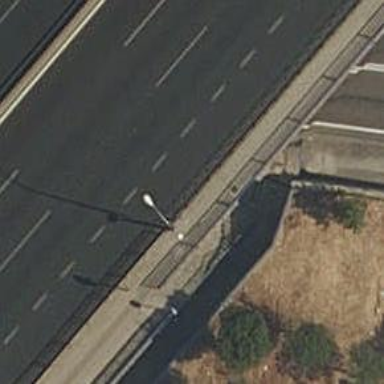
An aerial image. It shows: Footway with paving stones passing through tunnel.